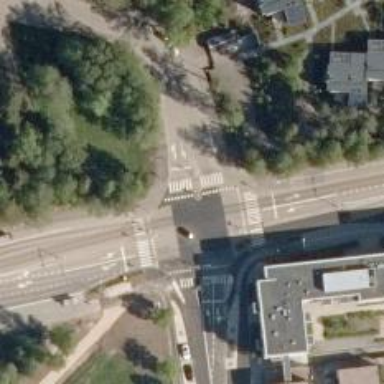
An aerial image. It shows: Crossing with island in the road.